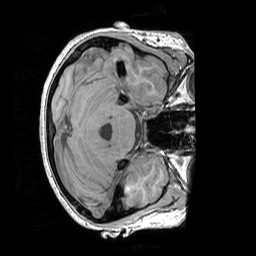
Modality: T1w
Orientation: axial